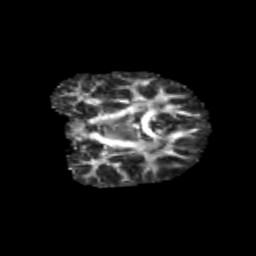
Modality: FA
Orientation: coronal
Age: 11
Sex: female
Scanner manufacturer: siemens
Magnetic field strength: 3 T
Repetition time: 3.8 s
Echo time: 0.07 s